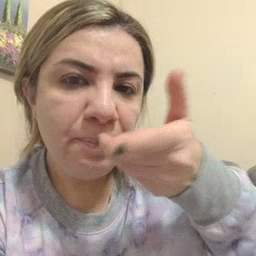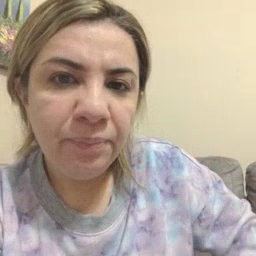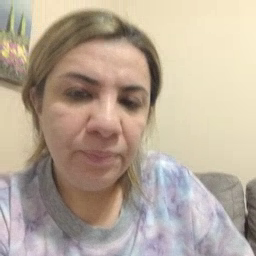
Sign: pizza